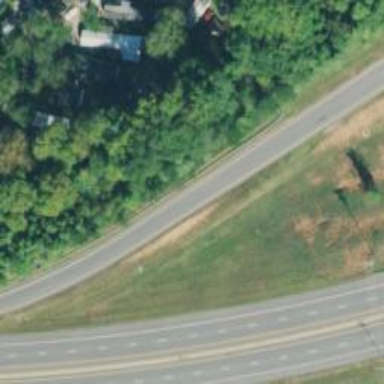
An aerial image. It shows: Trunk link highway.